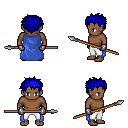
a pixel art fantasy rpg character, male body template, human, dark skin, blue cape, white pants, blue bedhead hairstyle, metal gloves, spear, four views (front, back, left, right), 2x2 character sprite sheet, small pixel art, hard edges, no anti-aliasing